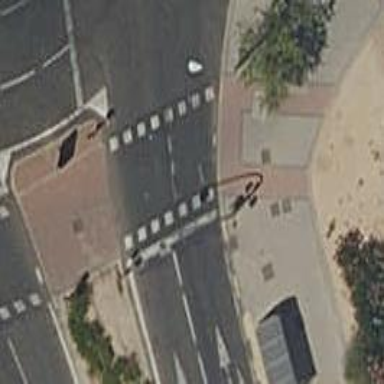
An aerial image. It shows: Road with traffic signals controlling the flow of traffic.